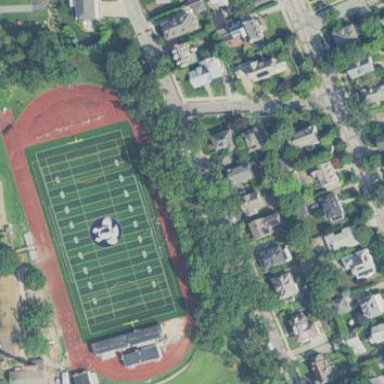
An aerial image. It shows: Artificial turf pitch used for American football.